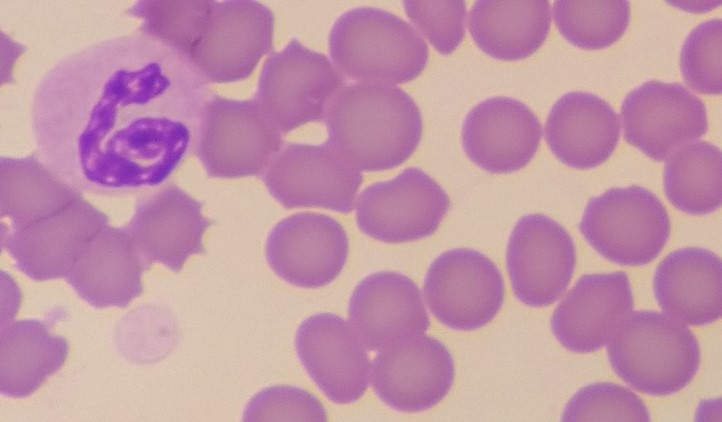
White blood cell type: Neutrophil